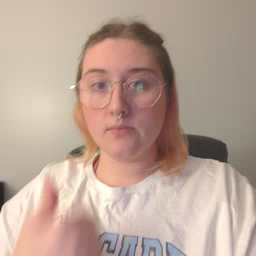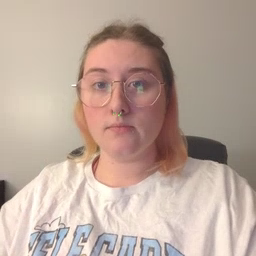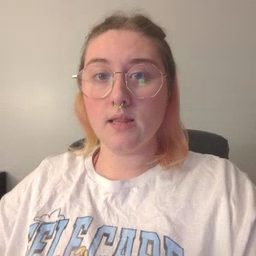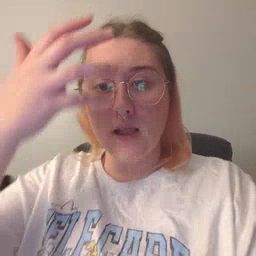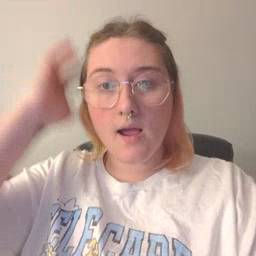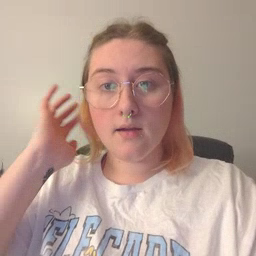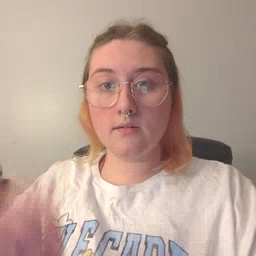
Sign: lion